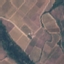
Label: PermanentCrop